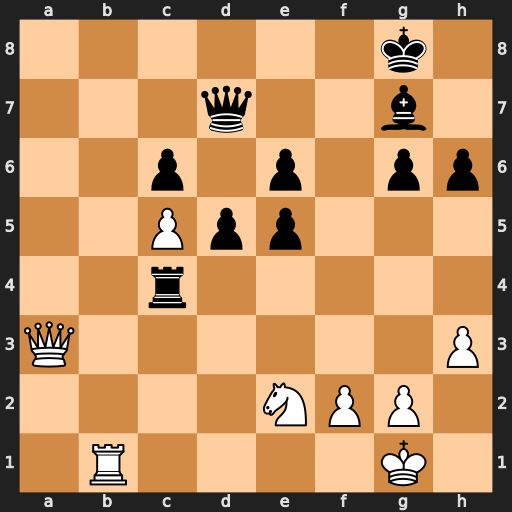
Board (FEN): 6k1/3q2b1/2p1p1pp/2Ppp3/2r5/Q6P/4NPP1/1R4K1
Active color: w
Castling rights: -
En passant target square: -
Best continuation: Qa8+ Kh7 Rb7 Qxb7 Qxb7